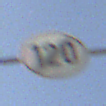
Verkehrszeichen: EndeGeschwindigkeit120
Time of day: Midday
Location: Outdoor (RoadRail)
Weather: PartlyCloudy
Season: NotSpecified
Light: Natural